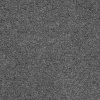
Atmospheric dust classification: dusty